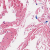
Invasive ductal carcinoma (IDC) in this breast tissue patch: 0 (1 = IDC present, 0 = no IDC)